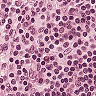
Metastatic tissue present: no